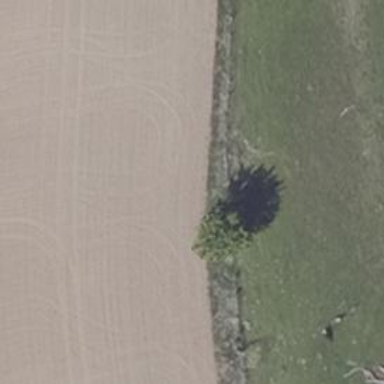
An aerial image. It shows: Deciduous broadleaved tree.